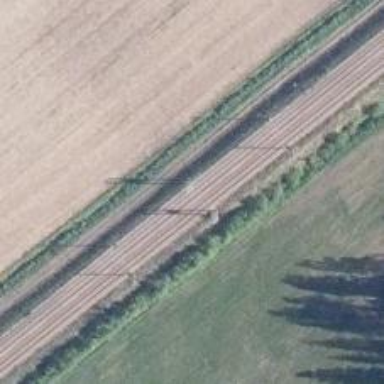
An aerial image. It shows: Railway track with continuous electrified contact line.